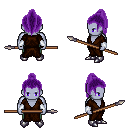
a pixel art fantasy rpg character, male body template, dark elf, purple skin, brown robe, teal pants, purple long topknot hairstyle, white cloth bracers, metal boots, spear, four views (front, back, left, right), 2x2 character sprite sheet, small pixel art, hard edges, no anti-aliasing